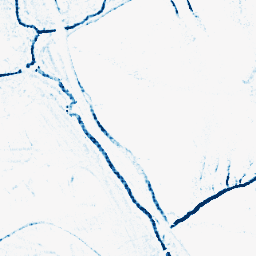
Category: morphological
Decomposition family: morphological_ellipse
Decomposition parameters: operation: closing
width: 5
height: 5
Upsampling method: sinc_hamming
Upsampling parameters: scale: 8
kernel_size: 8
Upsampling scale: 8